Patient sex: M
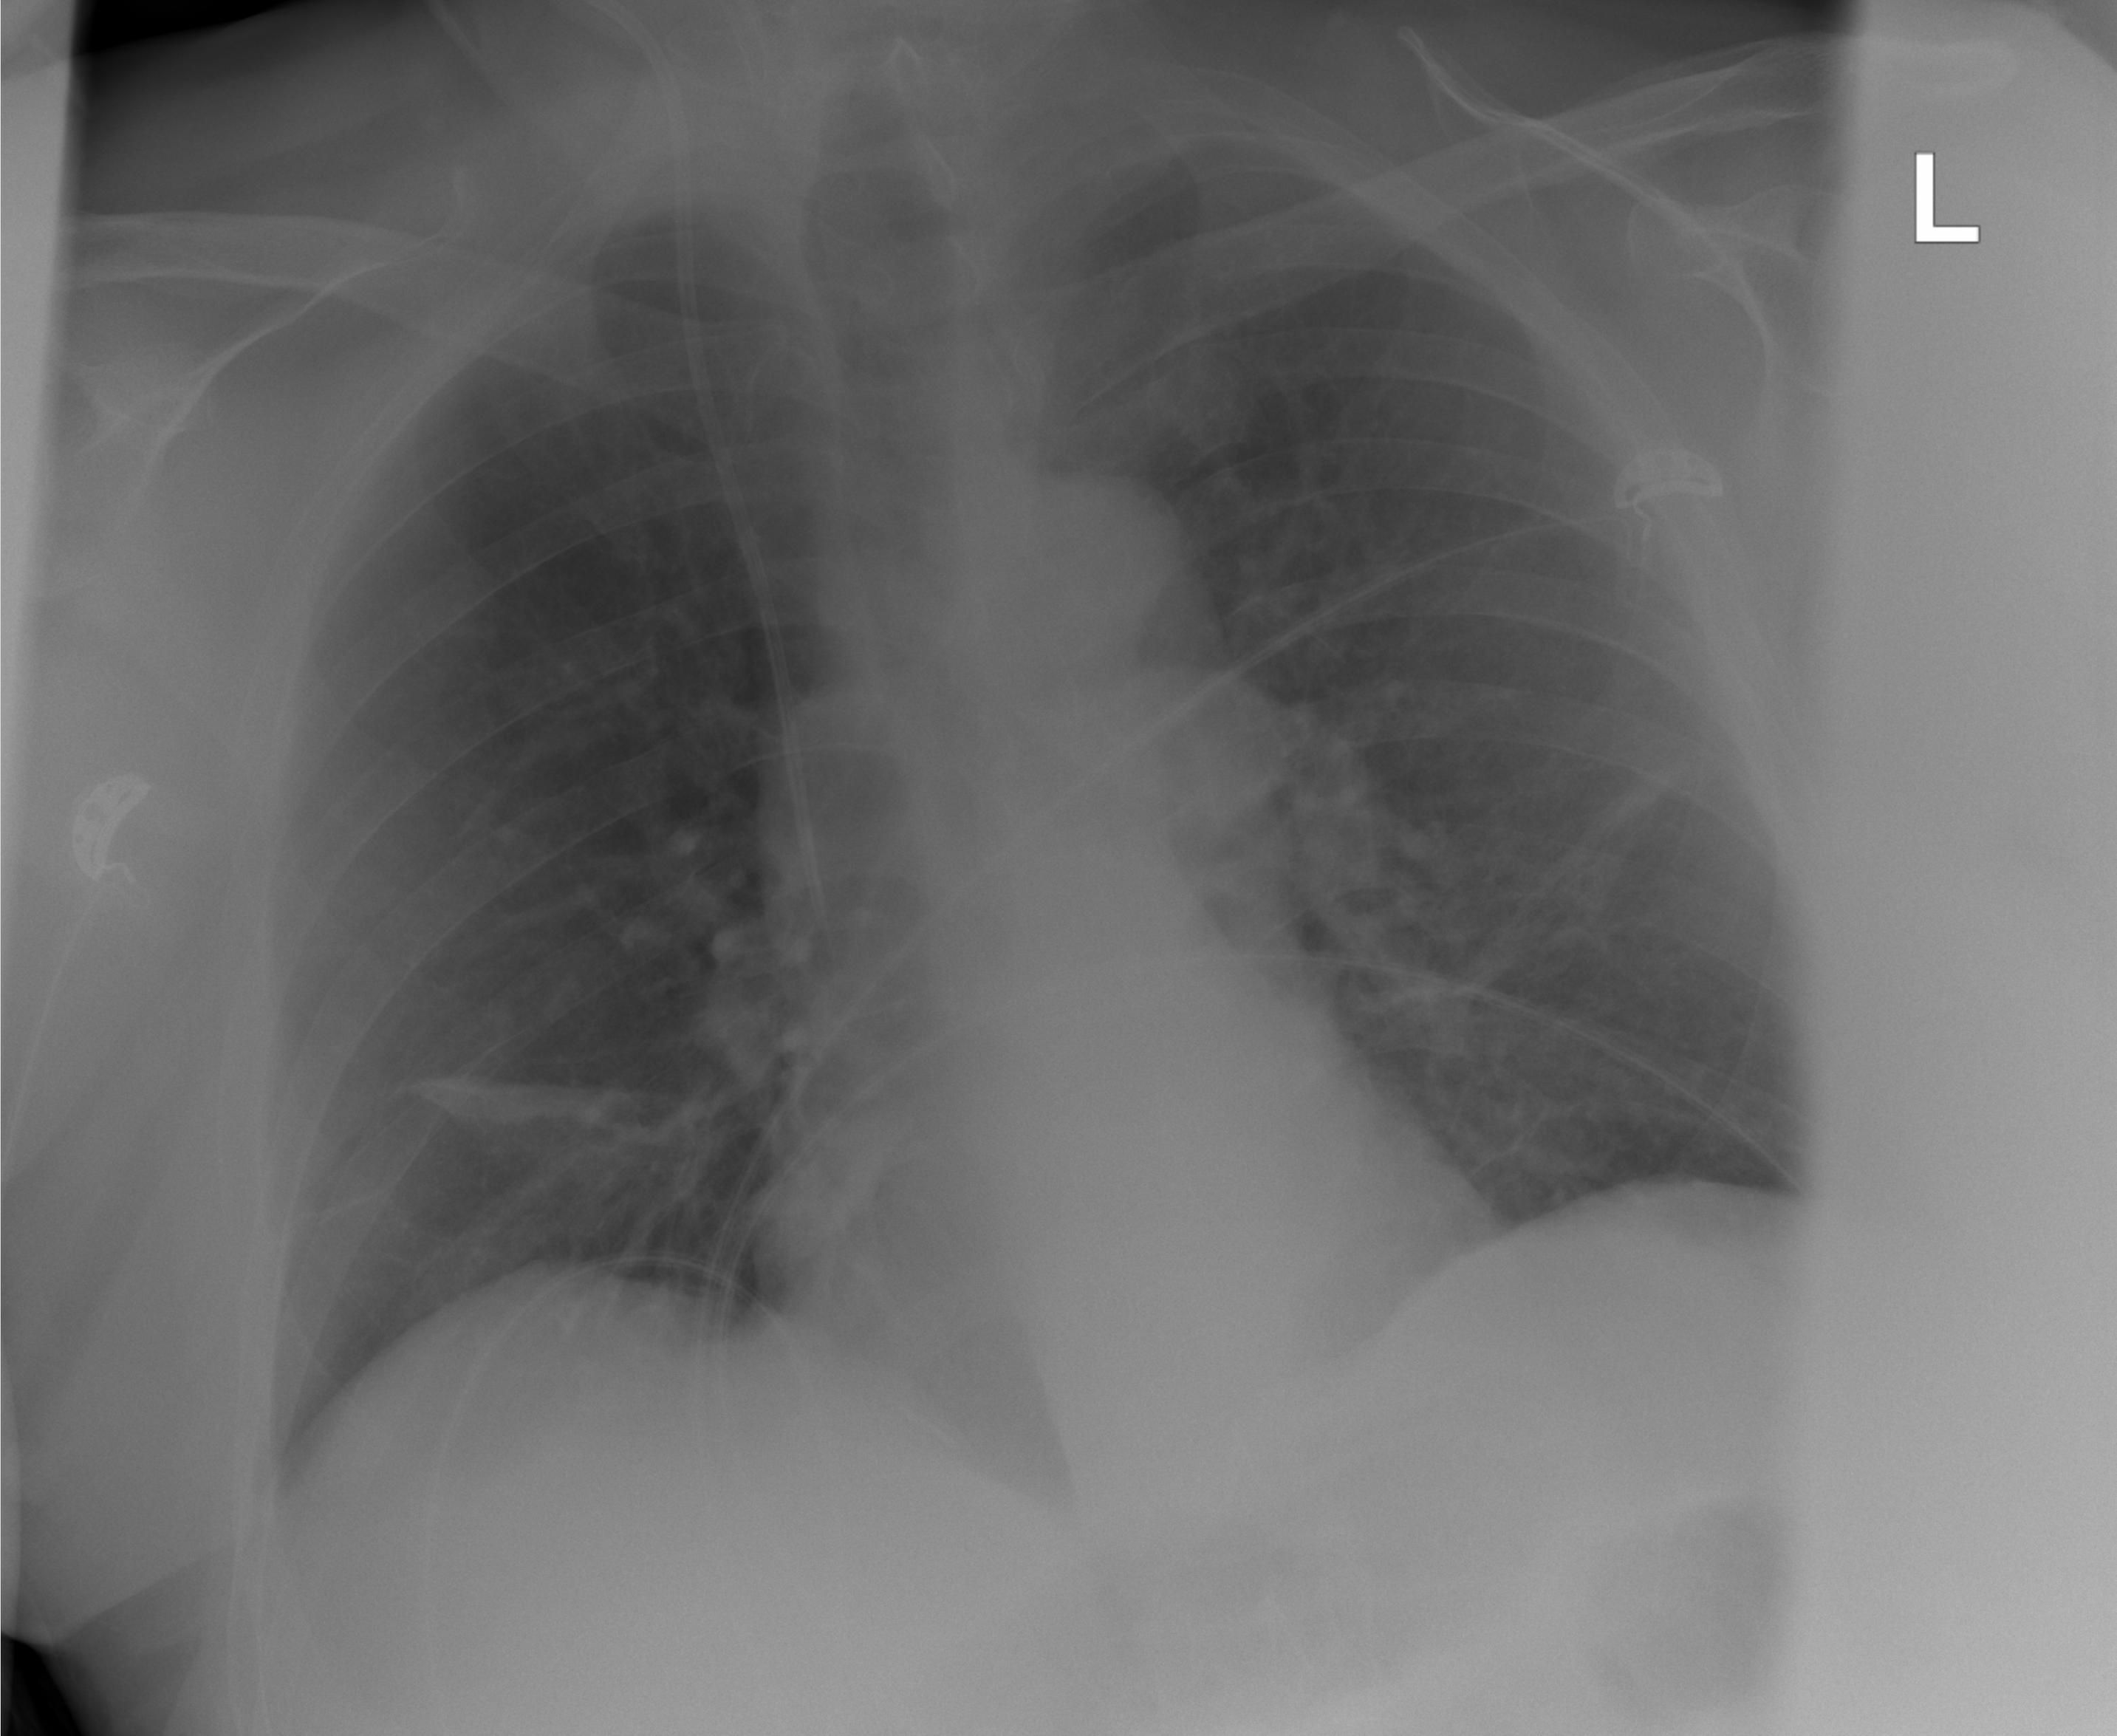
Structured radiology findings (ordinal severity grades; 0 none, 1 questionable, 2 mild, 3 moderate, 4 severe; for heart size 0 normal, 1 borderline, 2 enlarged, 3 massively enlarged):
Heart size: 0
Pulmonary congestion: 2
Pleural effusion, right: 0
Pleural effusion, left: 0
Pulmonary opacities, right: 0
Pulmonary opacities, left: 0
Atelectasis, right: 2
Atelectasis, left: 2